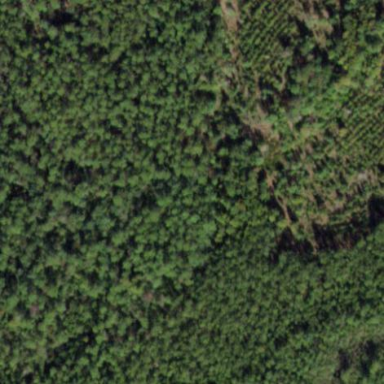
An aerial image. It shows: Forest with needle-leaved trees.